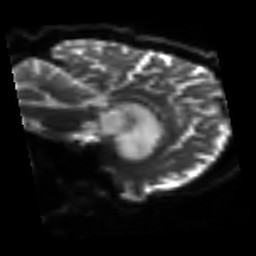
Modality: sbref
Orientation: sagittal
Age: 67
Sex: male
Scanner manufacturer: siemens
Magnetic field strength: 3 T
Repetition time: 3.2 s
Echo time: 0.081 s